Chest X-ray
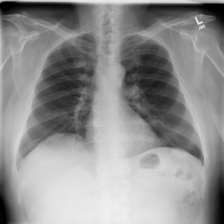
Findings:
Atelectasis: negative
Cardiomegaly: negative
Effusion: negative
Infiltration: negative
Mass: negative
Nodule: negative
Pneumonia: negative
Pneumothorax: negative
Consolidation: negative
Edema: negative
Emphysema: negative
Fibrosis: negative
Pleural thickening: negative
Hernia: negative